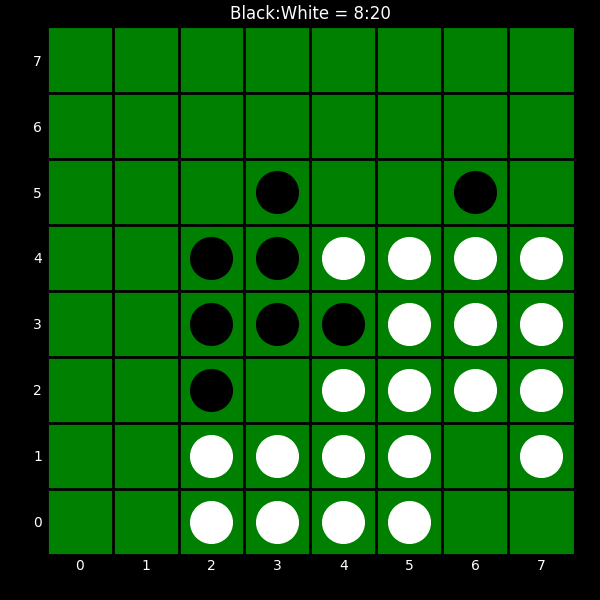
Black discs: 8
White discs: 20